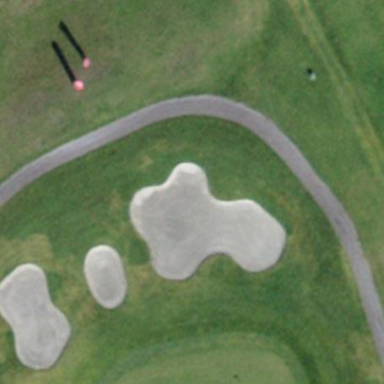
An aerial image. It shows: Golf bunker filled with sandy terrain.